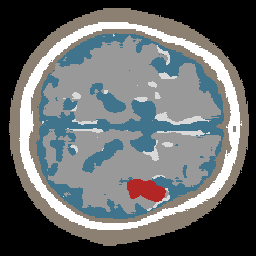
Label: lesion